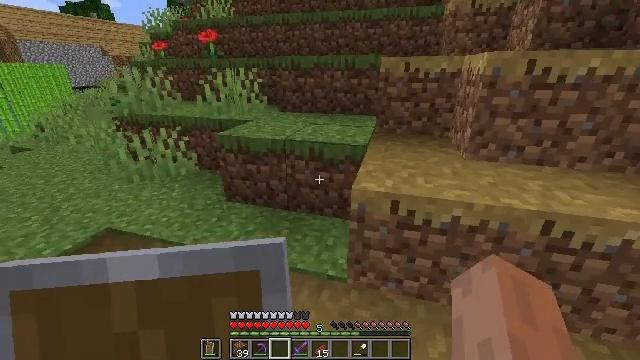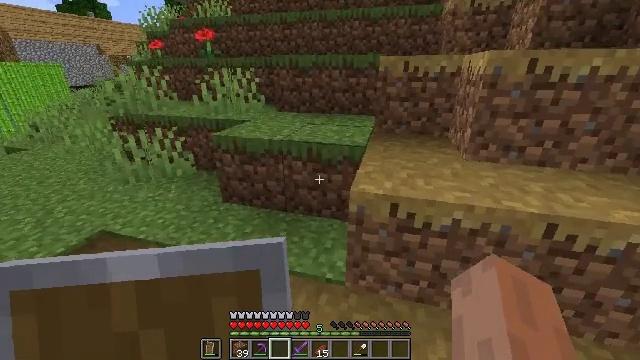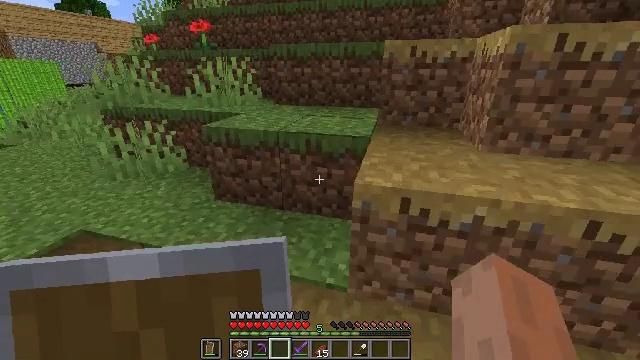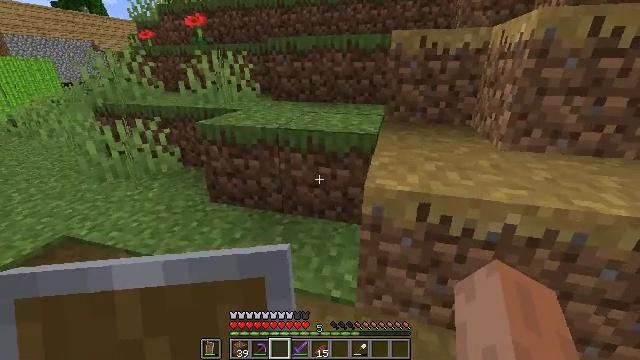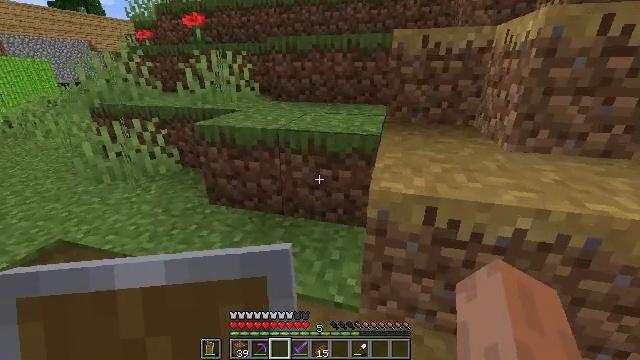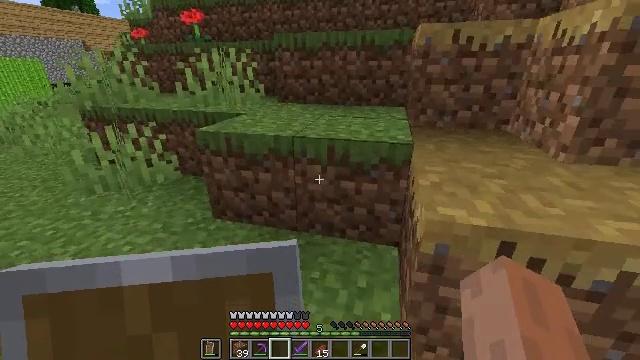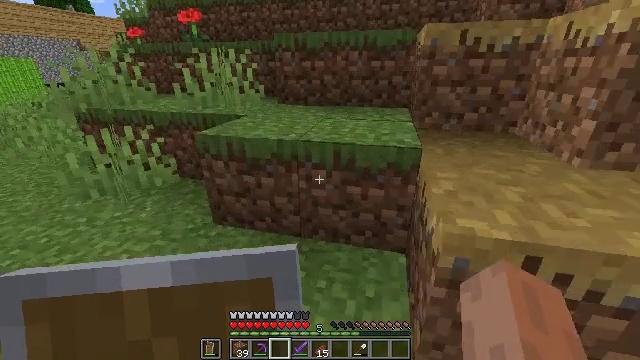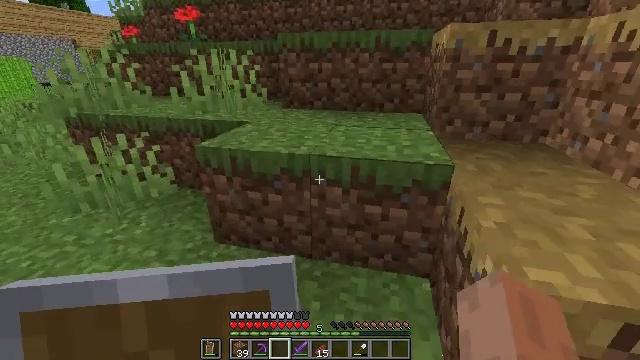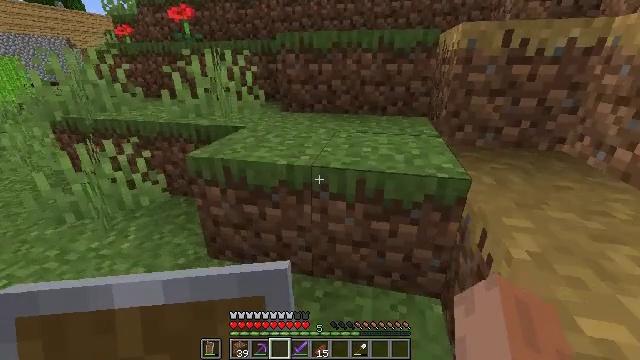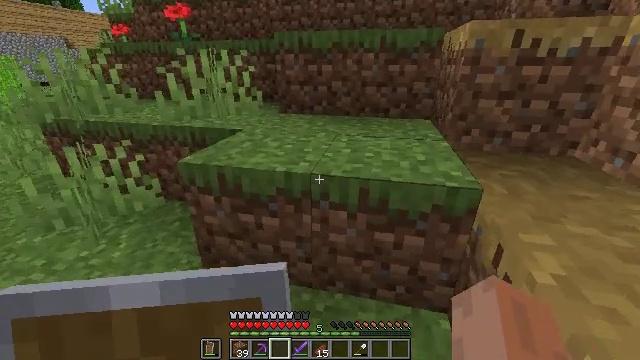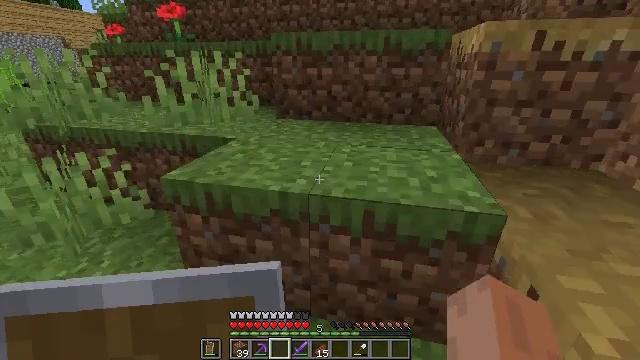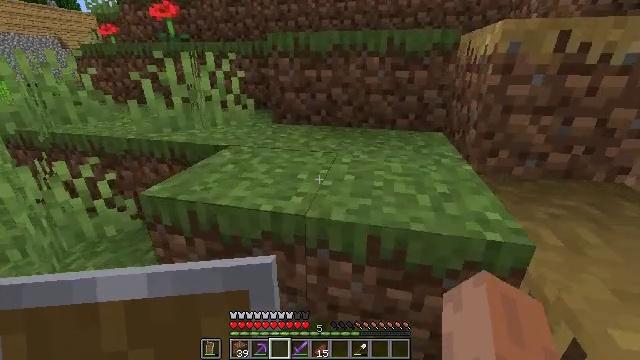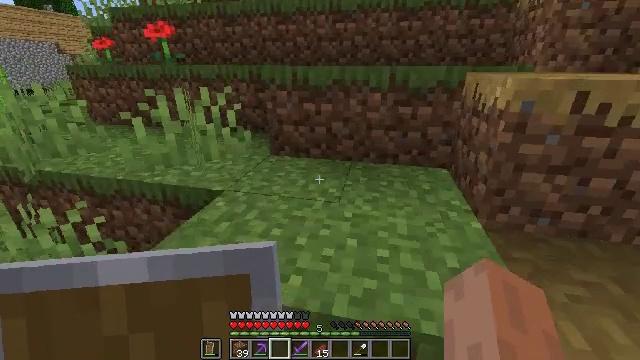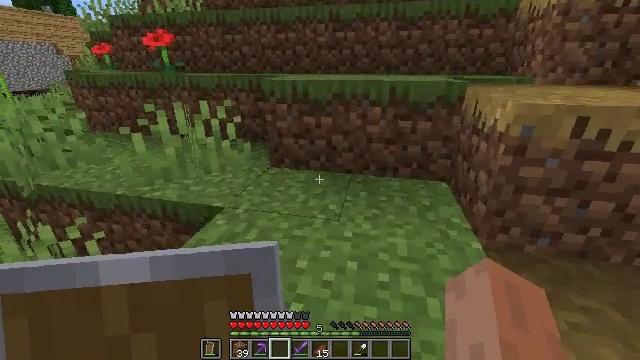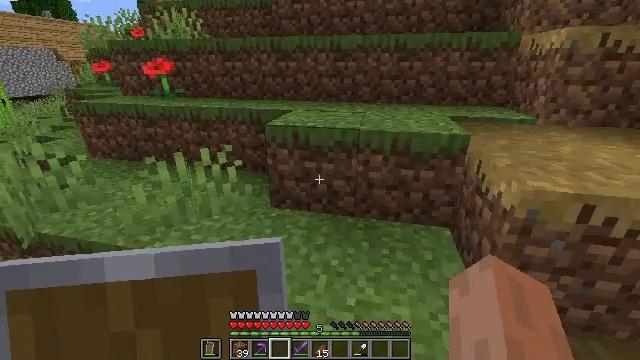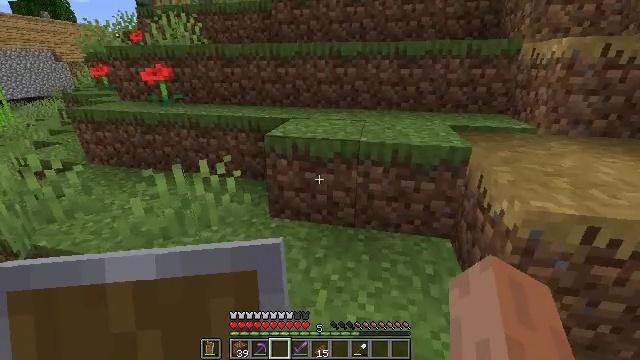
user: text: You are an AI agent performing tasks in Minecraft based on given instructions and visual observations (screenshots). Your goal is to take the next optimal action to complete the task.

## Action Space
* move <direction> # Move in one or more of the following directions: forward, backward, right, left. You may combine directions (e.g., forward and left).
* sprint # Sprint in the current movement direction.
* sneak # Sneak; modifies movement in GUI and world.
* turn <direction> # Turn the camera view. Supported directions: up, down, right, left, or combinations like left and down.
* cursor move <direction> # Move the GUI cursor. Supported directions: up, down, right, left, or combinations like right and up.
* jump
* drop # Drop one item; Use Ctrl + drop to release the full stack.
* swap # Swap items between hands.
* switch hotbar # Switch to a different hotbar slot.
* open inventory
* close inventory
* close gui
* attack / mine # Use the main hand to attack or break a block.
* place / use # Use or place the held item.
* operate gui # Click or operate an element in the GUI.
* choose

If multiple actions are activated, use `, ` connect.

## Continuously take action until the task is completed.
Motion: motion action
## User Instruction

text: Mine the observer block.
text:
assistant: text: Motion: move forward and move left
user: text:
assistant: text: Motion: move forward and move left
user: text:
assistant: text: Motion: move forward and move left
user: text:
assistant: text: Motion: move forward and move left
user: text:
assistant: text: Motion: move forward and move left
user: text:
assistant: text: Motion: move forward and move left
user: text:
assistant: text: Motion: move forward
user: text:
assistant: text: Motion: move forward
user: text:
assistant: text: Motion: move forward
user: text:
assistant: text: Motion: move forward
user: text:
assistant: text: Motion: move forward
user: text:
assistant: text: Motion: move forward, jump
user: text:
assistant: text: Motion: move forward, jump
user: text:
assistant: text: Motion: move forward, jump
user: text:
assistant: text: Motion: move forward
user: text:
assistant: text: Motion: move forward
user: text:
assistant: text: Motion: move forward
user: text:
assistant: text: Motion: move forward
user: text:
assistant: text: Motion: move forward
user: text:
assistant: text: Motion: move forward, turn right
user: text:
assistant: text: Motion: move forward
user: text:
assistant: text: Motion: move forward, jump
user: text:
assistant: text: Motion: move forward, jump
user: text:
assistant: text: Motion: move forward, jump
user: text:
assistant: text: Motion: move forward, jump
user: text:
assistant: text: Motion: move forward, jump
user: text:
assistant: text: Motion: move forward
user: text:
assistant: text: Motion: move forward
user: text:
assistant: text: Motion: move forward
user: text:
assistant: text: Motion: move forward, turn left